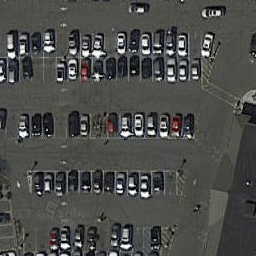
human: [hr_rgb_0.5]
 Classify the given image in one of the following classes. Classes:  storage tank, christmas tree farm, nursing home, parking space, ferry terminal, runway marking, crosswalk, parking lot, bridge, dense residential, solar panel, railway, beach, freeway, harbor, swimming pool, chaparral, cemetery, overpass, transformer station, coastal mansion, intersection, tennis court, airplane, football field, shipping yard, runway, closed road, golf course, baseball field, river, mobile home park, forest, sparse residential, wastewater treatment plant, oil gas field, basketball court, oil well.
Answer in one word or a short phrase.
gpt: parking lot